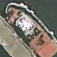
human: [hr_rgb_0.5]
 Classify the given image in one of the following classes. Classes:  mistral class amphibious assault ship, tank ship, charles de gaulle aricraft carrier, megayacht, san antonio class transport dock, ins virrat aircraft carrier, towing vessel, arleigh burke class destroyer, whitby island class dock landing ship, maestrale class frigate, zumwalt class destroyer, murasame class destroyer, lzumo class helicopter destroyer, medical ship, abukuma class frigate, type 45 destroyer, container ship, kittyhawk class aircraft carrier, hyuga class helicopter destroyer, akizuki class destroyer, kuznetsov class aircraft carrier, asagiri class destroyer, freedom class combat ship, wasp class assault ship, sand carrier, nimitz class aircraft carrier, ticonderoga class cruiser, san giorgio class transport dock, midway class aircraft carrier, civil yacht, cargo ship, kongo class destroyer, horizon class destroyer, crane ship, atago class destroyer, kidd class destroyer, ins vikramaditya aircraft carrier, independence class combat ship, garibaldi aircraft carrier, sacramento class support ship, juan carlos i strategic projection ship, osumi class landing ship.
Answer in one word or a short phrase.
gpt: Towing vessel